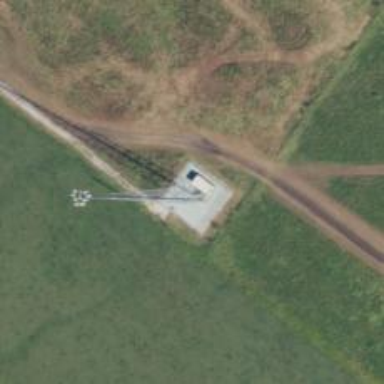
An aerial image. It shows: Mast tower used for communication.